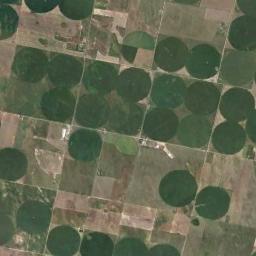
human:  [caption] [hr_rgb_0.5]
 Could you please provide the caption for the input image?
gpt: Many dark green circular farmlands are next to some other shapes of farmlands .

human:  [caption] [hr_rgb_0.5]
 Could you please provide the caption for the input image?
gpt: Many dark green, Light green mixed neatly arranged circular farmland, .

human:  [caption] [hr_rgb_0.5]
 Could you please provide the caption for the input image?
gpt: Most round fields are green .

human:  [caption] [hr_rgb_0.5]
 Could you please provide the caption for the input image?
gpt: Some green circle farmland are in the bare land .

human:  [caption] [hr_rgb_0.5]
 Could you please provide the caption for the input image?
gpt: There are many green circular farmlands of the same size arranged neatly .